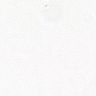
Metastatic tissue present: no